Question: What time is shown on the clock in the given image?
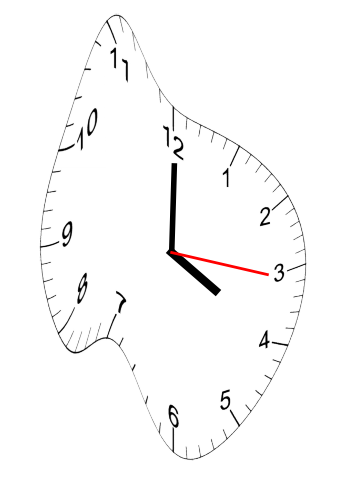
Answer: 04:00:16